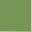
Piece: xx